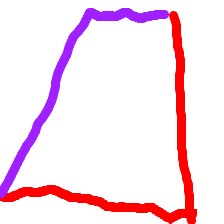
Shape: trapezoid